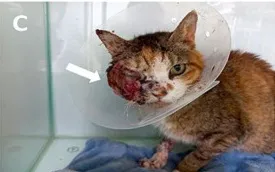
Facial inflammation before and after MSC transplantation, showing a decrease in facial inflammation (FeDESI scores). (C) At 1 day after the injection, the improved state was maintained (arrow) (FeDESI score 14).
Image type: medical_photograph (other_medical_photograph)